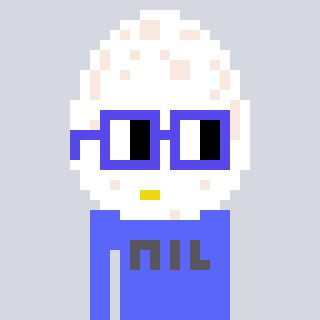
a pixel art character with square blue glasses, a egg-shaped head and a purple-colored body on a cool background